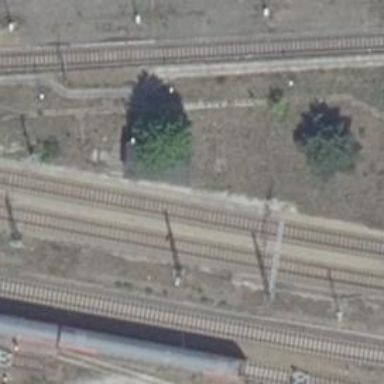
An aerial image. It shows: Abandoned railway.